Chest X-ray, PA view. Patient: 9 years old, sex M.
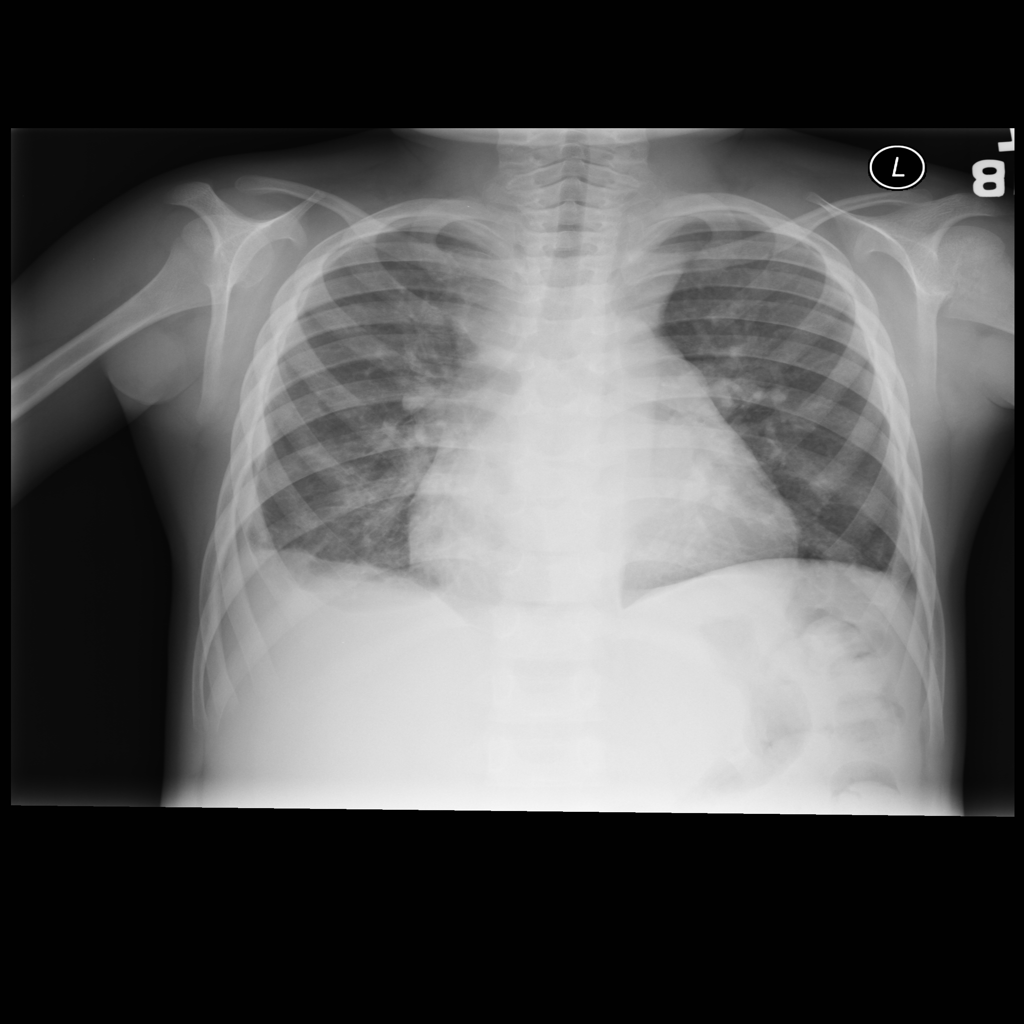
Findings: Effusion, Infiltration